Question: Begginer with EmberJS, I am wondering how can I display a specific view in my main template ?

When I click on the menu in application.hbs I want to display User,Event
What is the best practice, using component ? moddal views ?
Do you have any good tutorial ?
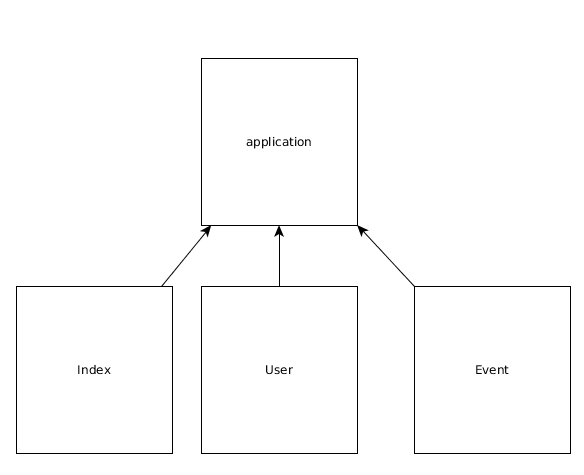
Answer: This is what '{{outlet}}''s are for. If you add a '/users' route to your router and you add a 'users.hbs'. It will render this template in the '{{outlet}}' in 'application.hbs'
See <URL> jsbin for example.